Question: In WMP, I have been shown buttons on the taskbar thumbnail. How can I make them for my winforms app in C#?

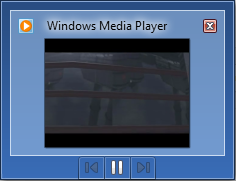
Answer: The <URL> contains a control called 'ThumbnailToolBarButton' that you can use to get this functionality going.
You'll need to make sure you have icons for each of the buttons (as I don't believe you can put text on them), and then it should be a simple matter of creating new controls and adding relevant event handlers.
Sourced from <URL>.